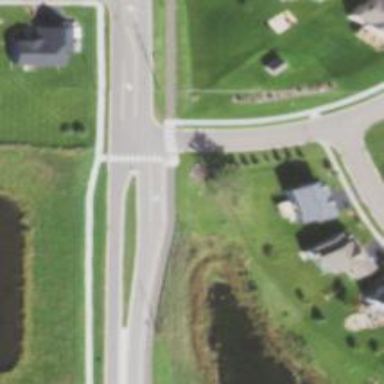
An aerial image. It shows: Marked crossing on asphalt cycleway road.